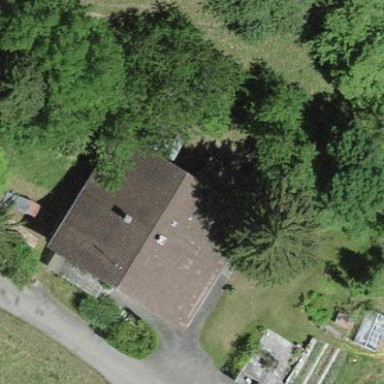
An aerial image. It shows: Farm building.